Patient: sex M, age 69
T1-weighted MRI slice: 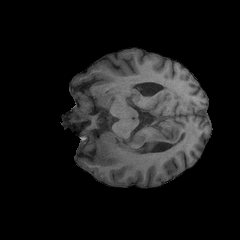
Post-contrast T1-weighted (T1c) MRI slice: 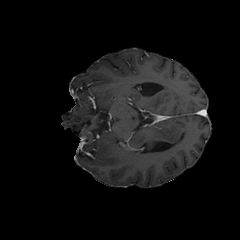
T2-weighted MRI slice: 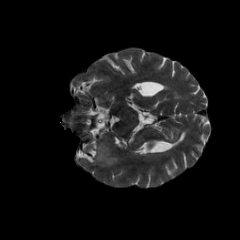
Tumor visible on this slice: yes
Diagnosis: Glioblastoma, IDH-wildtype
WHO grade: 4